Question: I am using achartEngine Library to draw donut in my android application . But creating my donut I'm getting '0 1 2' as am creating 3 donut . I go with only one donut then get only '1' after donut..is there any method in achartEngine to remove them.Plase find Image.
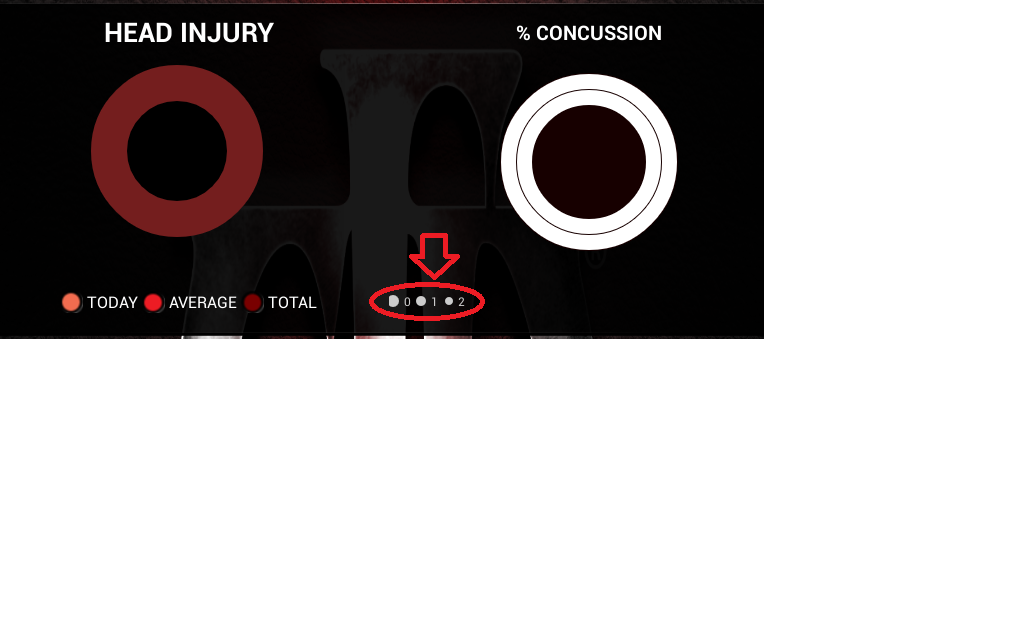
Answer: You can hide the legend:
'''
renderer.setShowLegend(false);
'''